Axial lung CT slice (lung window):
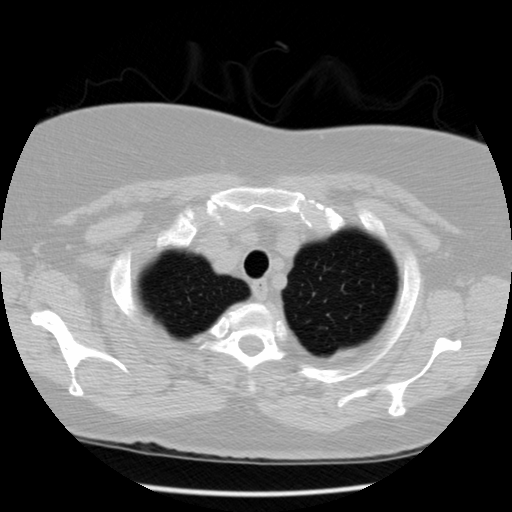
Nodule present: no